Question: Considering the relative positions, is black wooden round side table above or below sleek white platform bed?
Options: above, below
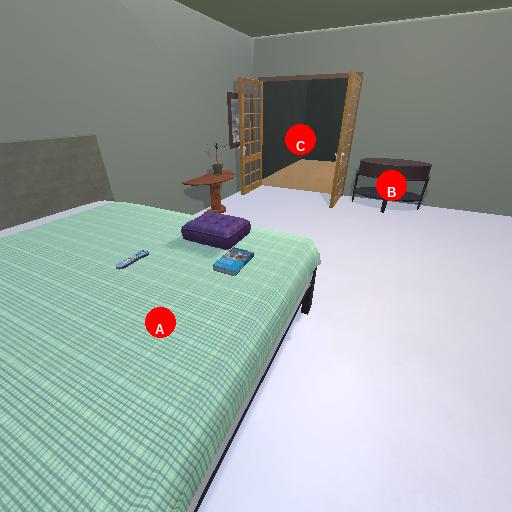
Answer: above